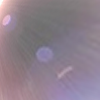
Label: sunburn